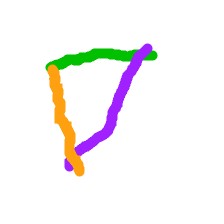
Shape: triangle